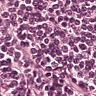
Metastatic tissue present: no